Question: If anyone can help me figure this out, I would greatly appreciate it. For starters, I have a class like so:
'''
public class Blob
{
public int BlobID { get; set; }
public string BlobName { get; set; }
public string FileName { get; set; }
public string FileMimeType { get; set; }
public int FileSize { get; set; }
public byte[] FileContent{ get; set; }
public DateTime DateCreated { get; set; }
public int CreatedByProfileID { get; set; }
}
'''
Pretty standard, it's just an object that maps to a table with the exact same field names. The table in SQL Server looks like this:

My controller has add and view actions to do the reading and writing to the DB. I can write the file fine, using the action code below:
'''
[HttpPost]
public ActionResult Add(HttpPostedFileBase file)
{
if (file != null && file.ContentLength > 0)
{
Database db = DatabaseFactory.CreateDatabase("dbconnstr");
byte[] fileContent = new byte[file.ContentLength];
file.InputStream.Read(fileContent, 0, file.ContentLength);
object[] paramaters =
{
file.FileName,
file.FileName,
file.ContentType,
file.ContentLength,
fileContent,
DateTime.Now,
12518
};
db.ExecuteNonQuery("sp_Blob_Insert", paramaters);
}
return RedirectToAction("Index");
}
'''
But when I use the View action code below to read the file out to the browser, the FileContent field is always null:
'''
public ActionResult View(int id)
{
Database db = DatabaseFactory.CreateDatabase("dbconnstr");
Blob blob = db.ExecuteSprocAccessor<Blob>("sp_Blob_SelectByPkValue", id).Single();
return File(blob.FileContent, blob.FileMimeType, blob.FileName);
}
'''
However, if I specifically map the field name, it works:
'''
public ActionResult View(int id)
{
Database db = DatabaseFactory.CreateDatabase("dbconnstr");
IRowMapper<Blob> mapper = MapBuilder<Blob>.MapAllProperties().MapByName(x => x.FileContent).Build();
Blob blob = db.ExecuteSprocAccessor<Blob>("sp_Blob_SelectByPkValue", mapper, id).Single();
return File(blob.FileContent, blob.FileMimeType, blob.FileName);
}
'''
Is this a bug with the ExecuteSprocAccessor() function? Am I doing anything wrong?
Thanks for your time in advance.
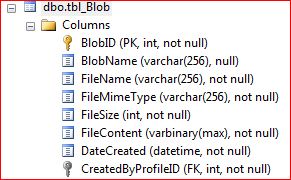
Answer: You can use the following code:
'''
.Map(x => x.FileContent).WithFunc(ConvertVarBinaryToByteArray);
'''
Then create function like this:
'''
private static byte[] ConvertVarBinaryToByteArray(IDataRecord dataRecord)
{
return (byte[]) dataRecord.GetValue(dataRecord.GetOrdinal("FileContent"));
}
'''